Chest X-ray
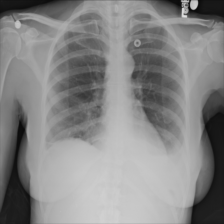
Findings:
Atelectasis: positive
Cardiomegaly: negative
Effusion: positive
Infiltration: negative
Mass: negative
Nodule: negative
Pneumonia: negative
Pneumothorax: negative
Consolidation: negative
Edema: negative
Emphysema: negative
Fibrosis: negative
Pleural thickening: negative
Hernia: negative